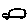
Label: car